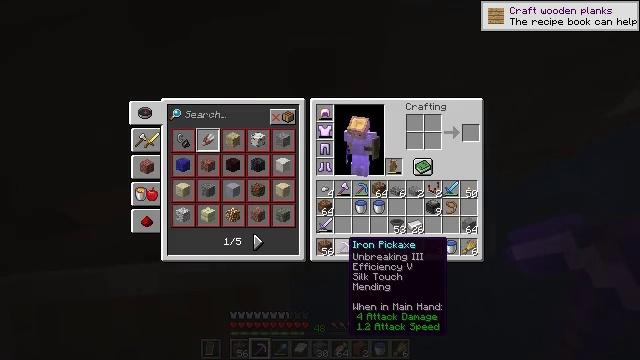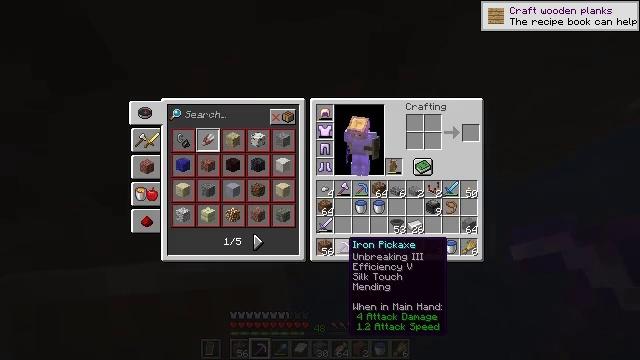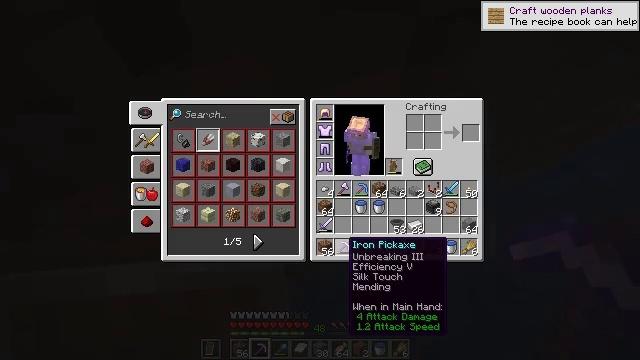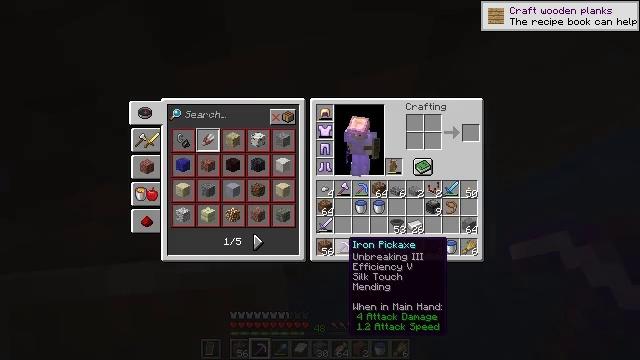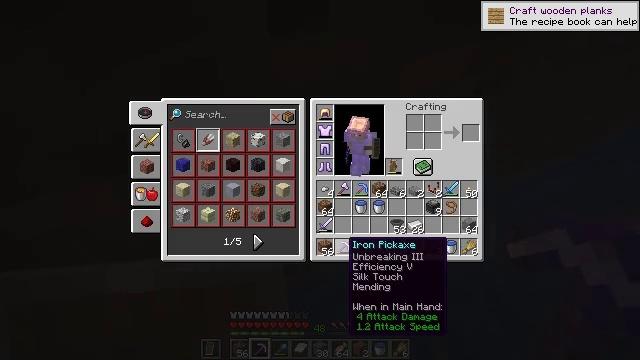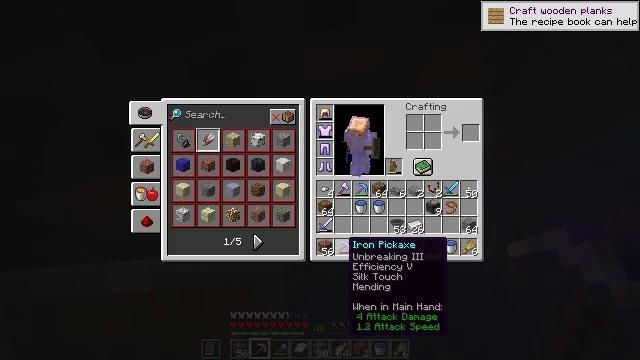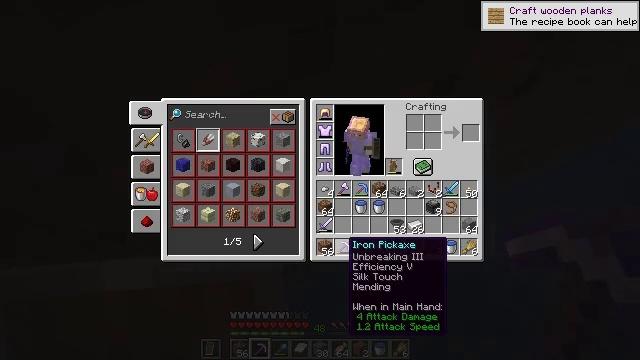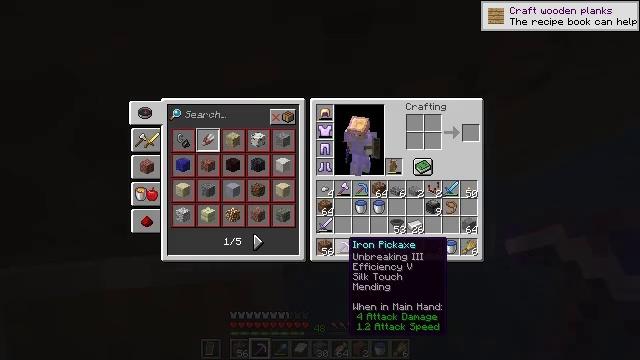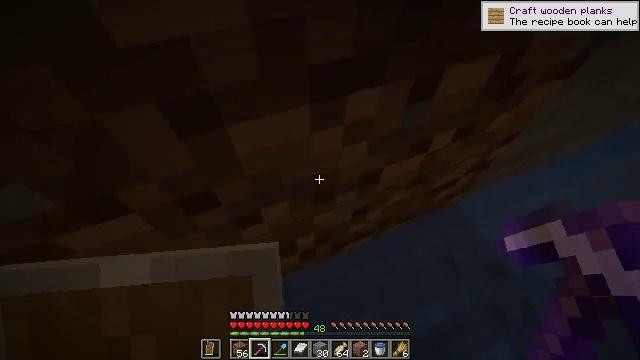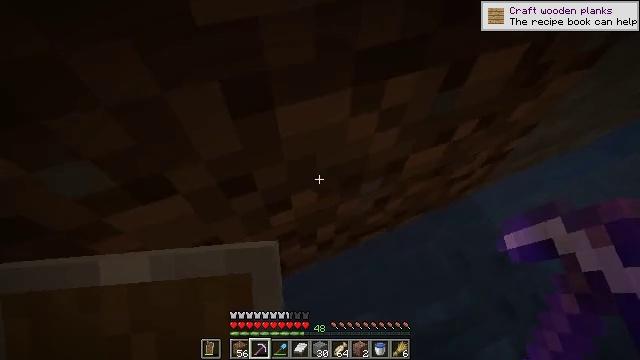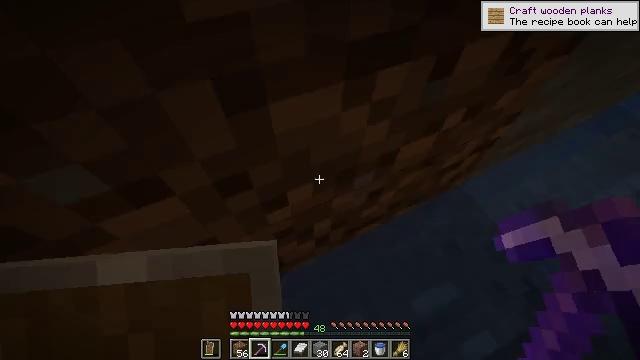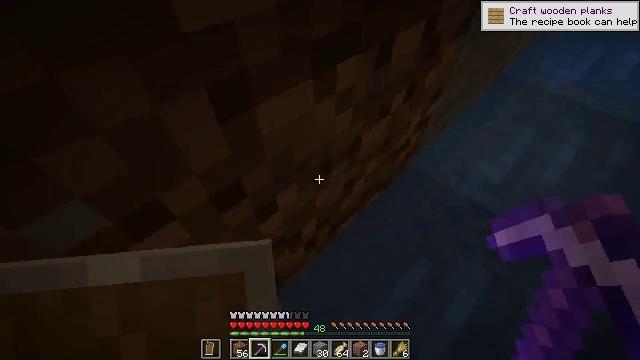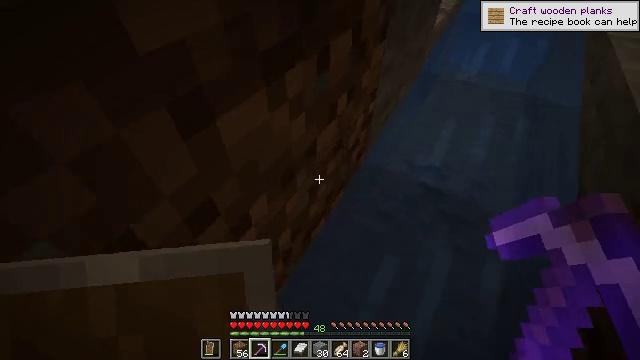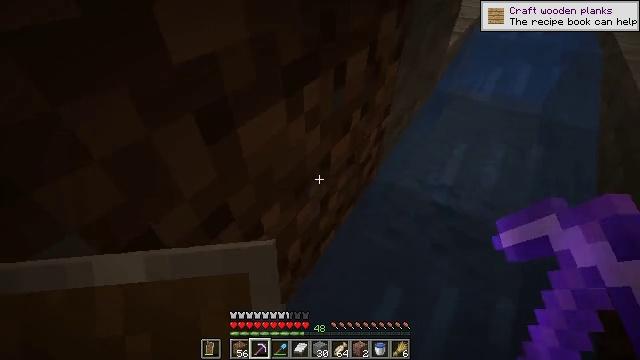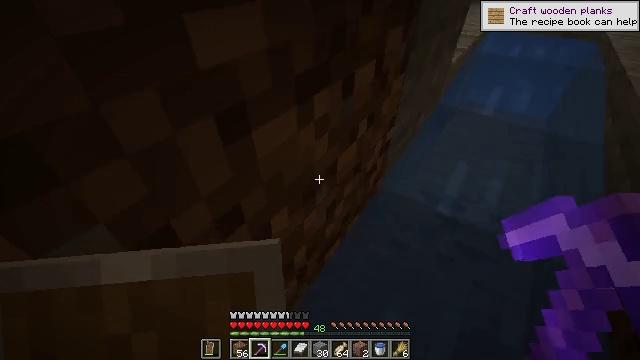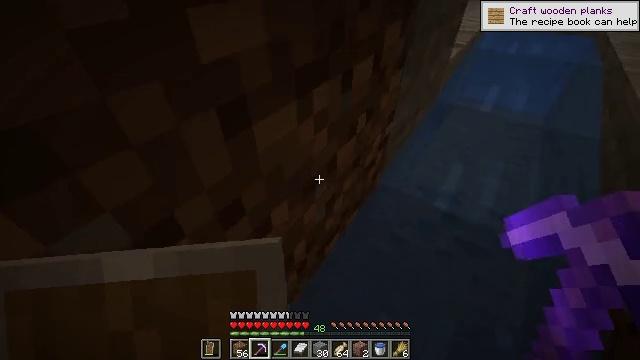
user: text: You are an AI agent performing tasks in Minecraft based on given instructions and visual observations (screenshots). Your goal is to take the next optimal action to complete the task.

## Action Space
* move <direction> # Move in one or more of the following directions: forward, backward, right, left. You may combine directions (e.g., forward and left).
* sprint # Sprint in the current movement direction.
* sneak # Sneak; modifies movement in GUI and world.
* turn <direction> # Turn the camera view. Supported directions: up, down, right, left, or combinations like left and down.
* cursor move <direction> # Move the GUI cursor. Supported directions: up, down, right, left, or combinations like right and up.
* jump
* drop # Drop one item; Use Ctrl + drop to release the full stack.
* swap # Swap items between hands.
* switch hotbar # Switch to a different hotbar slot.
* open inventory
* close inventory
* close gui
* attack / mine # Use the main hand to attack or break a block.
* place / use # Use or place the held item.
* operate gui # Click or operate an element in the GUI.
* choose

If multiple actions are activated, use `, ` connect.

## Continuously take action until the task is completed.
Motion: motion action
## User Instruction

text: Collect packed ice using a pickaxe.
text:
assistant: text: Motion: no_op
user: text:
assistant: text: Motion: no_op
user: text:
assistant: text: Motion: no_op
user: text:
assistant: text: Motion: no_op
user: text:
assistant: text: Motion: no_op
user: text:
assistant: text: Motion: no_op
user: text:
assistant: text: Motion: no_op
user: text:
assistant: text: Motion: close inventory
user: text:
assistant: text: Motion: close inventory
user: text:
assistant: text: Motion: turn right
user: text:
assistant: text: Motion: move forward and move right, turn right and up
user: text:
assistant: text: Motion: move forward and move right, turn right and up
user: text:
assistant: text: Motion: move forward and move right, turn left and up
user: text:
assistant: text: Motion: move forward and move right, turn left and up
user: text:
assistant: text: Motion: move forward and move right
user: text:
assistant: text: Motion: move forward and move right, turn right and down
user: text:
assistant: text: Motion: move forward and move right, turn down
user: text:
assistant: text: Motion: move forward and move right
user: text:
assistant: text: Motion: move forward and move right, turn right
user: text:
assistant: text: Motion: move forward and move right
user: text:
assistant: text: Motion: move forward and move right
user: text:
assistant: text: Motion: move forward and move right
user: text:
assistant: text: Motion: move forward and move right
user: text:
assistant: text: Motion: move forward and move right
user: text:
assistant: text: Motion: move forward and move right
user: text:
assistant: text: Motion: move forward and move right
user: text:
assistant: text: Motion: move forward and move right
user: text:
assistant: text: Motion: move forward and move right
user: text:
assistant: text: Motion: move forward and move right
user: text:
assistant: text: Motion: move forward and move right